Question: I need to display image(frame) overlay over AVCaptureVideoPreviewLayer.
How can i do this?
'''
-(void) viewDidAppear:(BOOL)animated
{
AVCaptureSession *session = [[AVCaptureSession alloc] init];
session.sessionPreset = AVCaptureSessionPresetPhoto;
[session commitConfiguration];
CALayer *viewLayer = self.vImagePreview.layer;
NSLog(@"viewLayer = %@", viewLayer);
AVCaptureVideoPreviewLayer *captureVideoPreviewLayer = [[AVCaptureVideoPreviewLayer alloc] initWithSession:session];
captureVideoPreviewLayer.frame = self.vImagePreview.bounds;
[self.vImagePreview.layer addSublayer:captureVideoPreviewLayer];
AVCaptureDevice *device = [AVCaptureDevice defaultDeviceWithMediaType:AVMediaTypeVideo];
NSError *error = nil;
AVCaptureDeviceInput *input = [AVCaptureDeviceInput deviceInputWithDevice:device error:&error];
if (!input) {
// Handle the error appropriately.
NSLog(@"ERROR: trying to open camera: %@", error);
}
[session addInput:input];
_stillImageOutput = [[AVCaptureStillImageOutput alloc] init];
NSDictionary *outputSettings = [[NSDictionary alloc] initWithObjectsAndKeys: AVVideoCodecJPEG, AVVideoCodecKey, nil];
[_stillImageOutput setOutputSettings:outputSettings];
[session addOutput:_stillImageOutput];
[session startRunning];
}
'''
Adding new view over the video output layer does not work.
The preview layer appear on top of all views.
My view hierarchy:
- - -

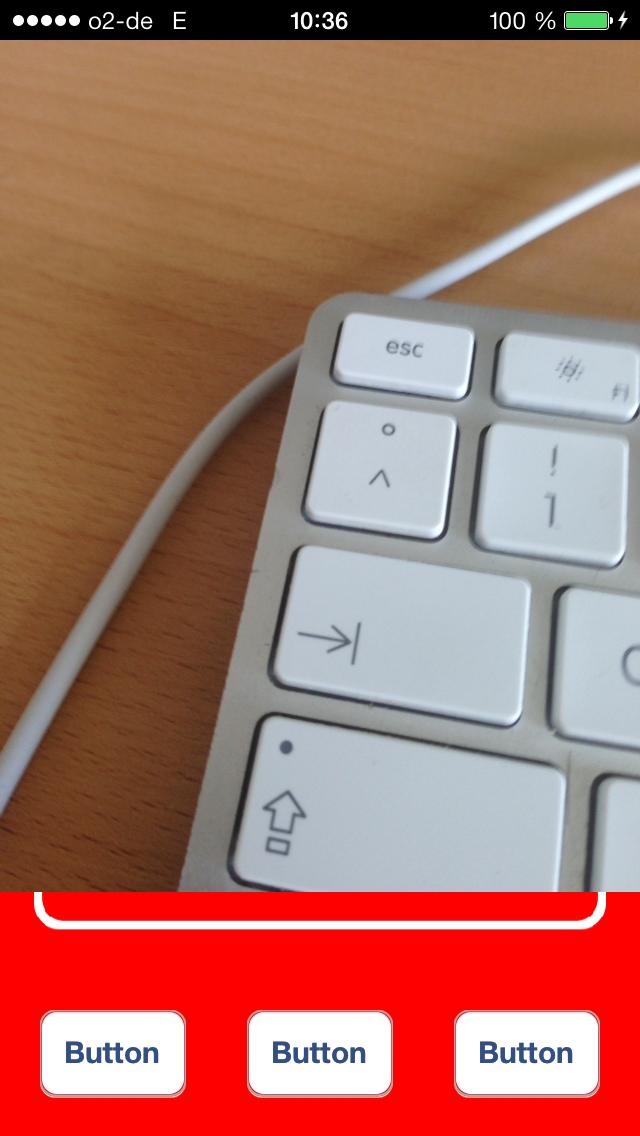
Answer: Solved by creating all views programmatically (without storyboard)